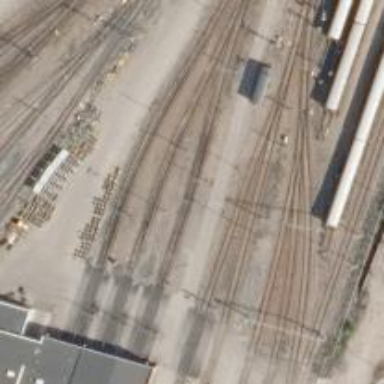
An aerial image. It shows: Railway yard with electrified contact lines.